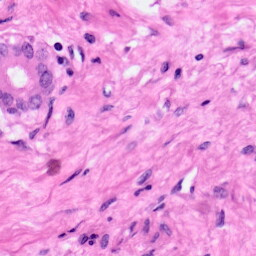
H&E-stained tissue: Pancreatic